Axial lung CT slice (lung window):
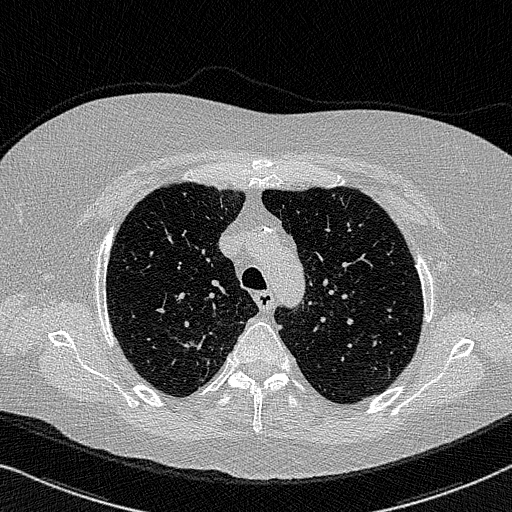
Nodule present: no